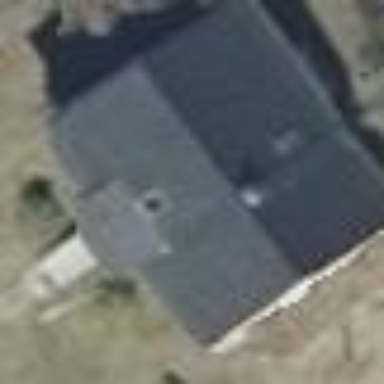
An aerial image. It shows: House with gabled roof. The roof is dark grey and oriented along the building.